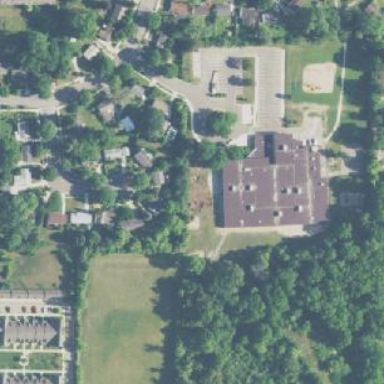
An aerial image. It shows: School.